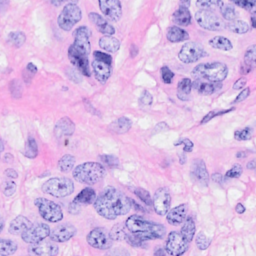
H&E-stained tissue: Breast